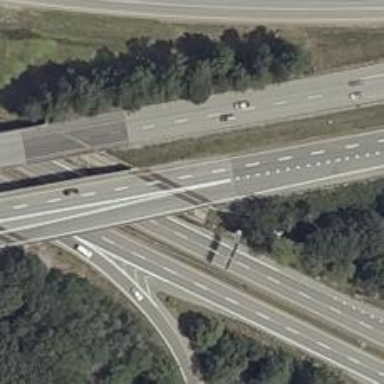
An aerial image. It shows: Asphalt bridge for motorway link.